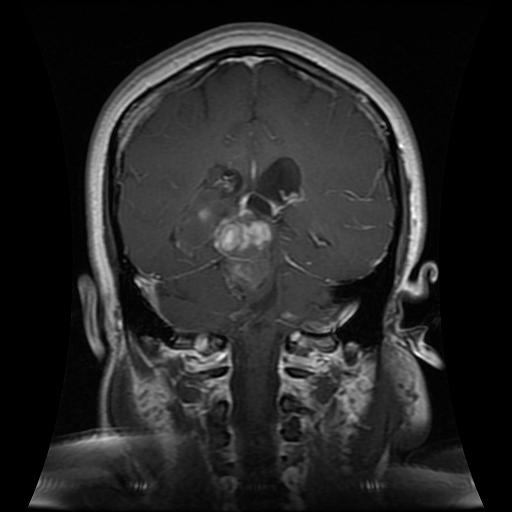
Label: glioma